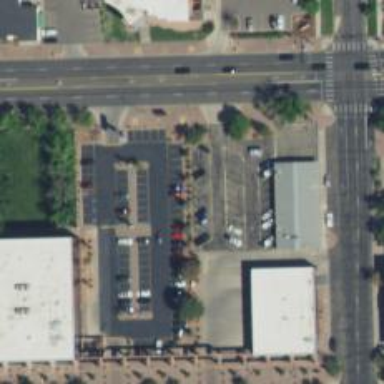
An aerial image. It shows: Parking space.